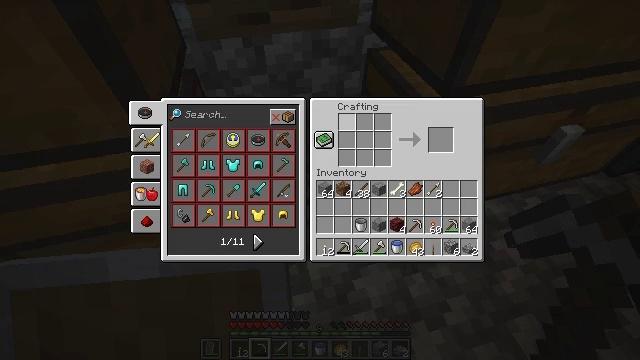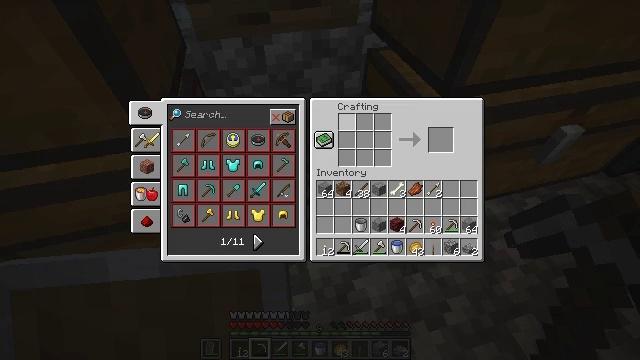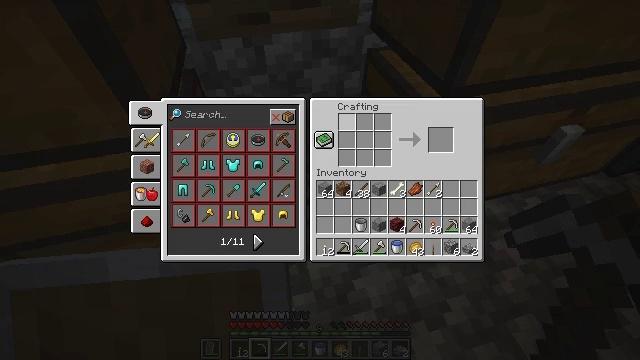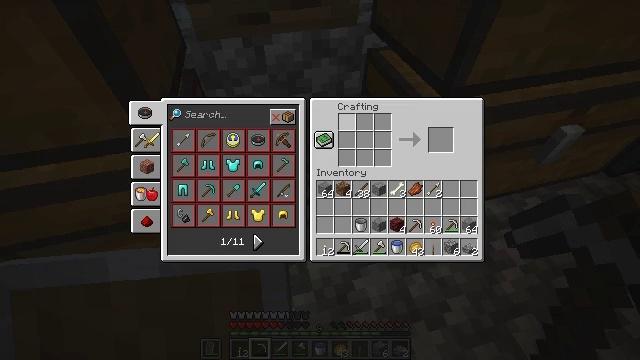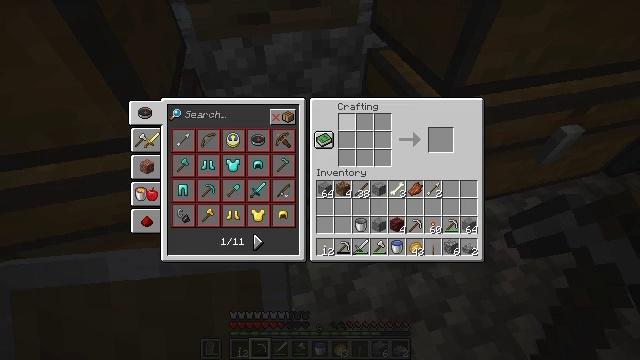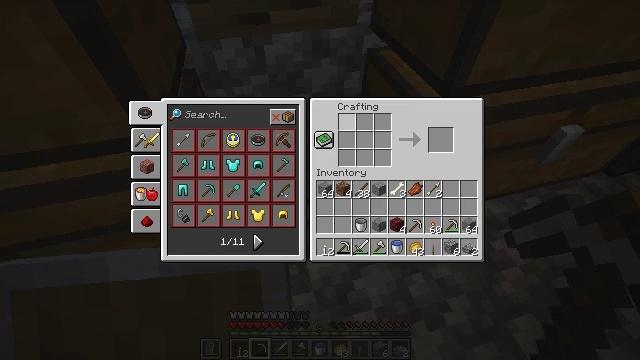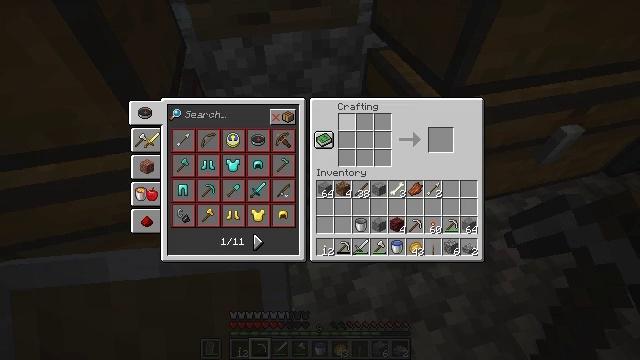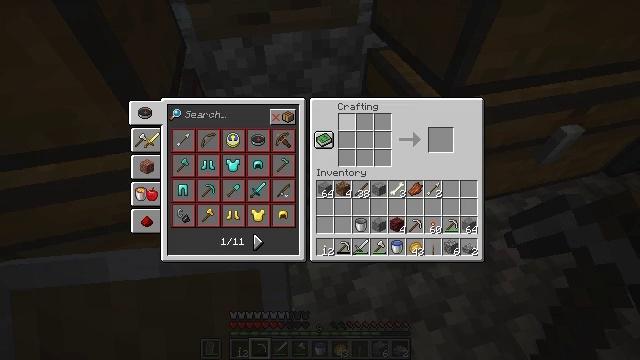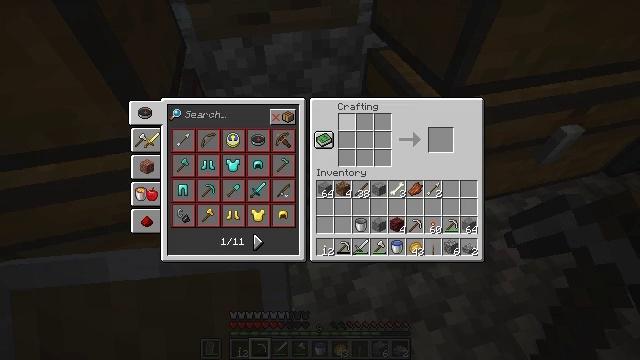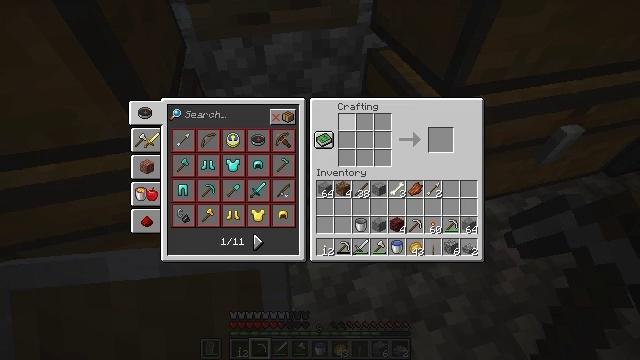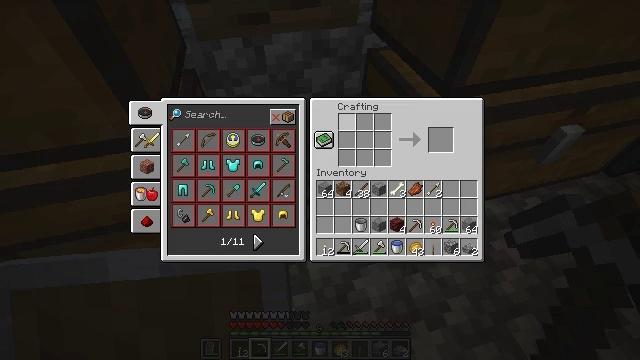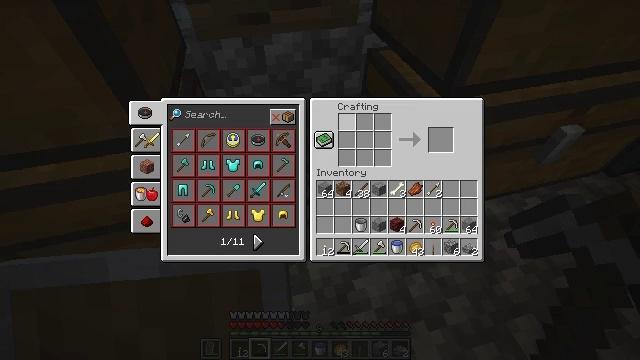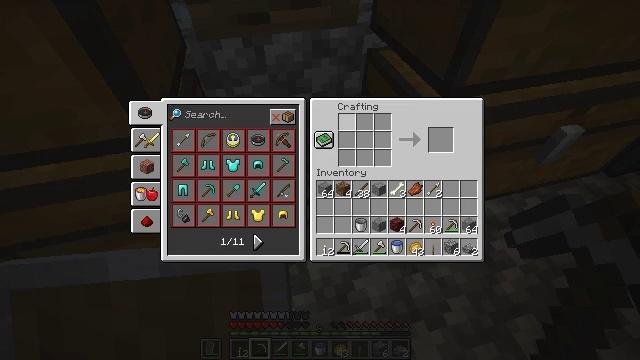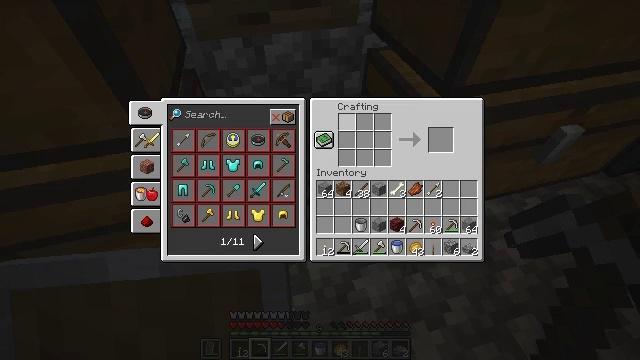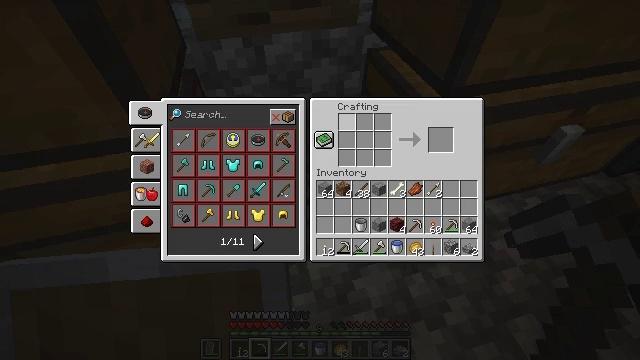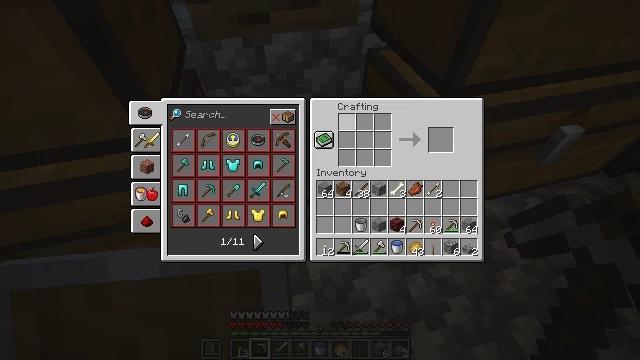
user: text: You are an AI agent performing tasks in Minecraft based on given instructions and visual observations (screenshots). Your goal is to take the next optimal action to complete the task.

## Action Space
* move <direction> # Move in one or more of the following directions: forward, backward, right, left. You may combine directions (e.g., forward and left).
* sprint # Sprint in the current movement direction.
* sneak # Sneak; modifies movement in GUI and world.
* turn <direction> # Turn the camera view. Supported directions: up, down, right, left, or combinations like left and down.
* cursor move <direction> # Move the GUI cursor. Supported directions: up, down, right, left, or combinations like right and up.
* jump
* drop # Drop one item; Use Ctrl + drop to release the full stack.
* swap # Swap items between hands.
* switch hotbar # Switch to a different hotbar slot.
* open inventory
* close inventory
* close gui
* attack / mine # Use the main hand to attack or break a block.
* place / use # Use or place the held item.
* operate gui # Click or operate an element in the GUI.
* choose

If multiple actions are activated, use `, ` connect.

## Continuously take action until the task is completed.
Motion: motion action
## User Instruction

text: Get a repeater using the crafting table.
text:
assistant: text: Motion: no_op
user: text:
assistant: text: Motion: no_op
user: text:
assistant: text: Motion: no_op
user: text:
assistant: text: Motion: no_op
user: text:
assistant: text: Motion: no_op
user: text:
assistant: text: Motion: no_op
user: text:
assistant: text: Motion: no_op
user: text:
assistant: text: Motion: no_op
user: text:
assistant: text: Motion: no_op
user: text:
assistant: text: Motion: no_op
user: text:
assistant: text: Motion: no_op
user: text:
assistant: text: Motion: no_op
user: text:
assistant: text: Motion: no_op
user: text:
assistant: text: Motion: no_op
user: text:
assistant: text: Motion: no_op
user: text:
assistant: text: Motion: no_op
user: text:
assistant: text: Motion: no_op
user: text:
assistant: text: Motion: no_op
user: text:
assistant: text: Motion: no_op
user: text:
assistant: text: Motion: no_op
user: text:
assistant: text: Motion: no_op
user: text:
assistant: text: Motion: no_op
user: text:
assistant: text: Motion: no_op
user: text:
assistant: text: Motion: no_op
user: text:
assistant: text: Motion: no_op
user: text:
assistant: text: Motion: no_op
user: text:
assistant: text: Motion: no_op
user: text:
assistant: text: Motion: no_op
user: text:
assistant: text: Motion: no_op
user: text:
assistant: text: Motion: no_op